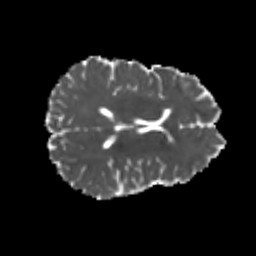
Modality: MD
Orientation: axial
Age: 21
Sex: female
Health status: healthy
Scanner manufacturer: philips
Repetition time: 7.389 s
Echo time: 0.08599 s